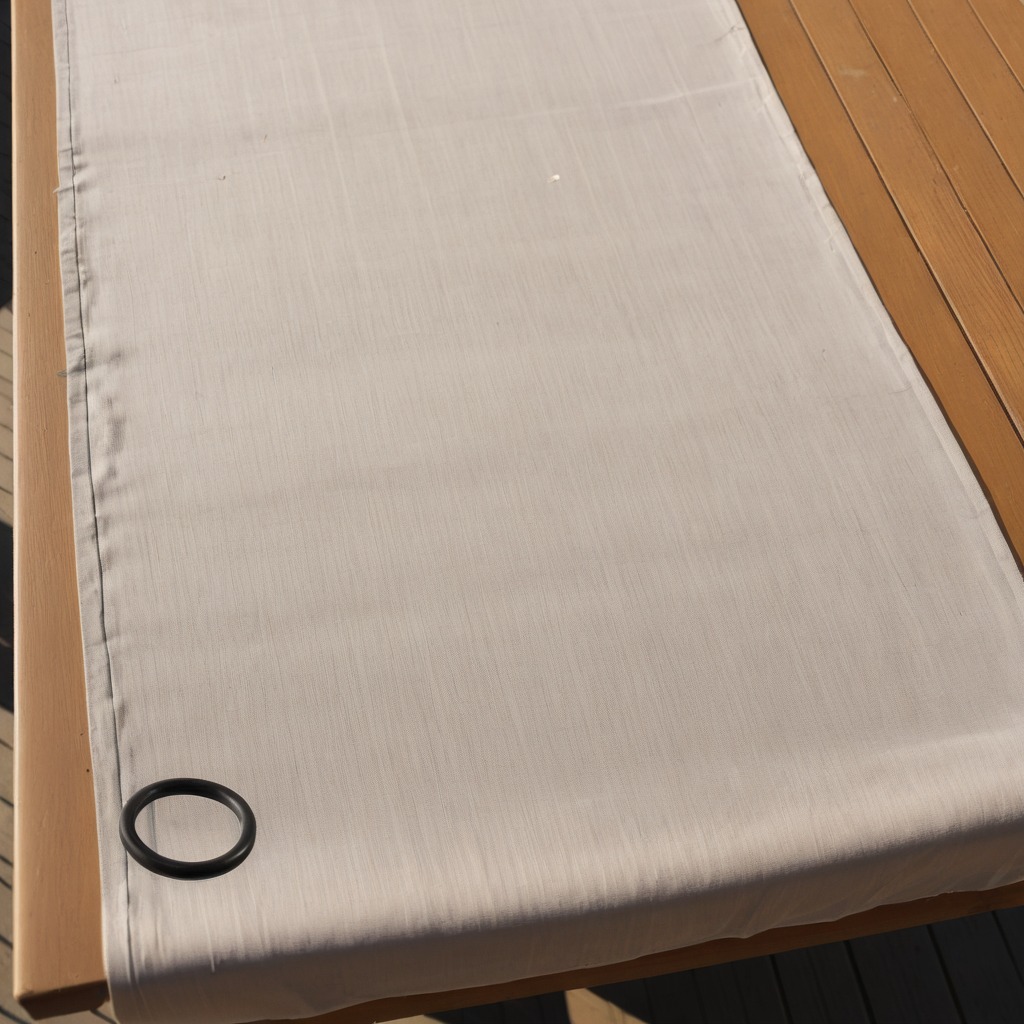
A rubber O-ring is lying on the wooden table.